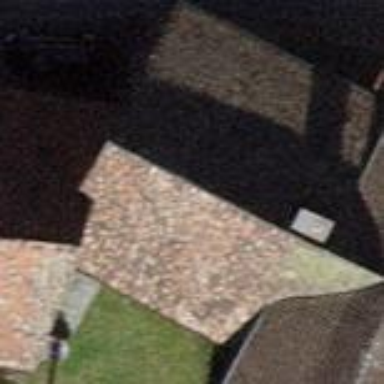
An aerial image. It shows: Terrace building.